Question: So I have query to return data and a row number using ROW_NUMBER() OVER(PARTITION BY) and I place it into a temp table. The initial output looks the screenshot:
.
From here I need to, in the bt_newlabel column, replace the nulls respectively. So Rownumber 1-4 would be in progress, 5-9 would be underwriting, 10-13 would be implementation, and so forth.
I am hitting a wall trying to determine how to do this. Thanks for any help or input of how I would go about this.
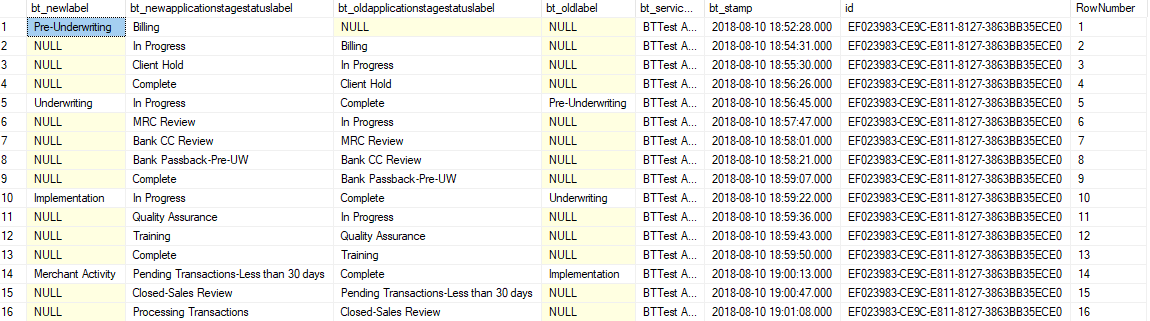
Answer: One method is to assign groups, and then the value. Such as:
'''
select t.*, max(bt_newlabel) over (partition by grp) as new_newlabel
from (select t.*, count(bt_newlabel) over (order by bt_stamp) as grp
from t
) t;
'''
The group is simply the number of known values previously seen in the data.
You can update the field with:
'''
with toupdate as (
select t.*, max(bt_newlabel) over (partition by grp) as new_newlabel
from (select t.*, count(bt_newlabel) over (order by bt_stamp) as grp
from t
) t
)
update toupdate
set bt_newlabel = new_newlabel
where bt_newlabel is null;
'''